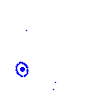
Particle: electron